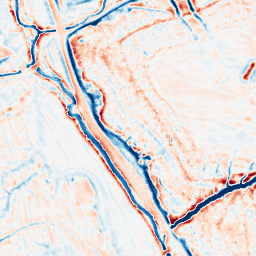
Category: edge_preserving
Decomposition family: bilateral
Decomposition parameters: d: 15
sigma_color: 75
sigma_space: 150
Upsampling method: bicubic_3x
Upsampling parameters: scale: 3
Upsampling scale: 3